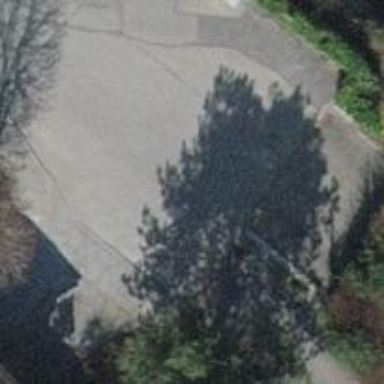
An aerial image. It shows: Turning circle on the road.